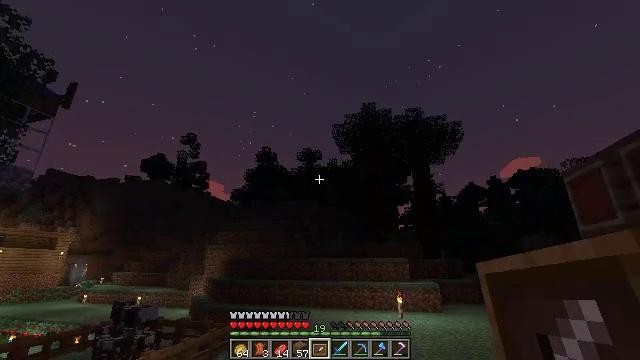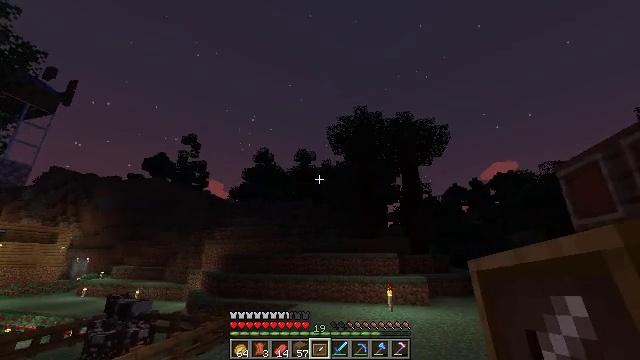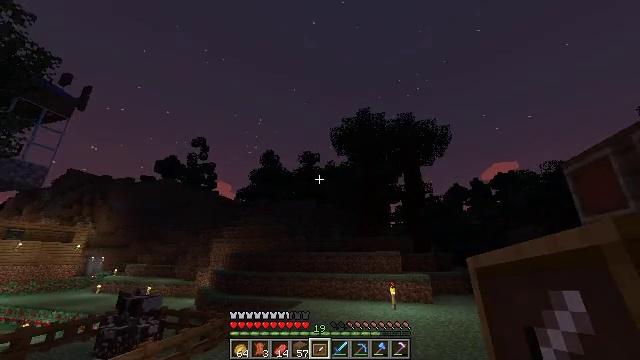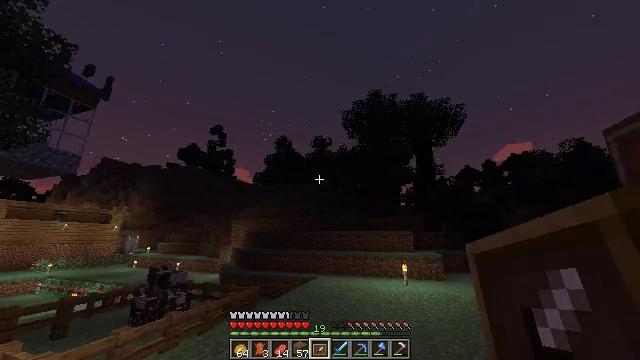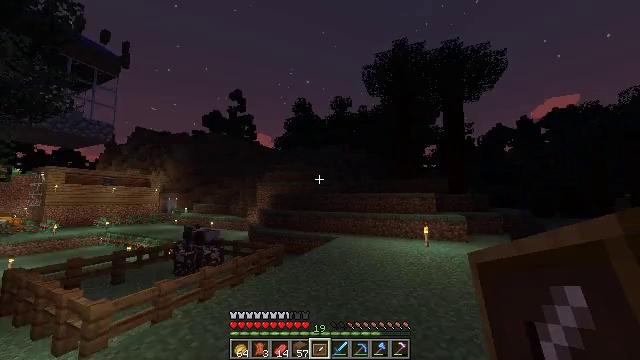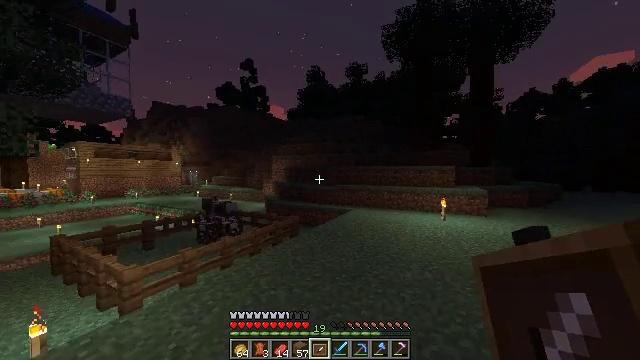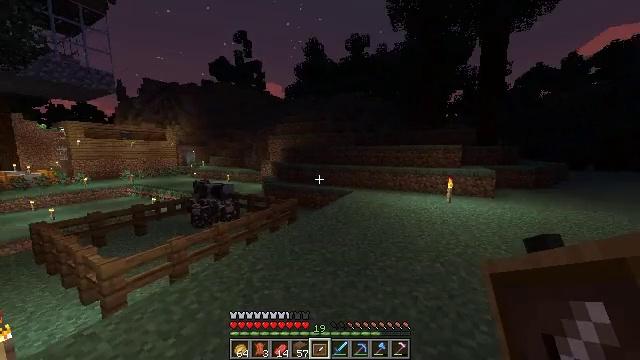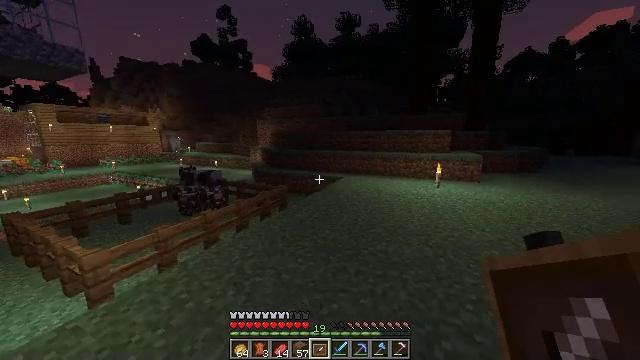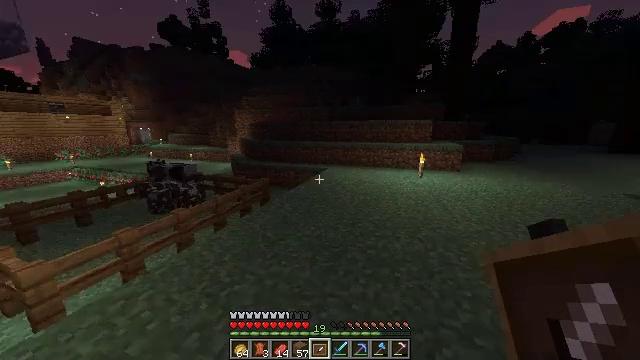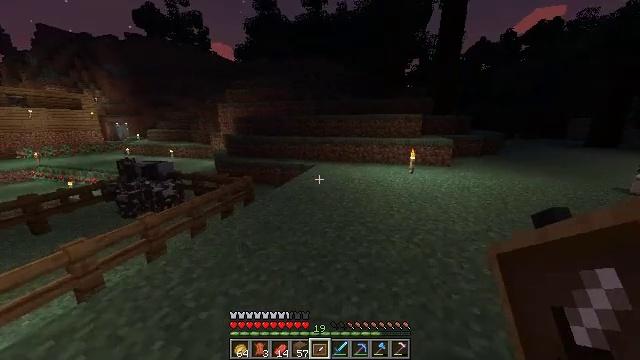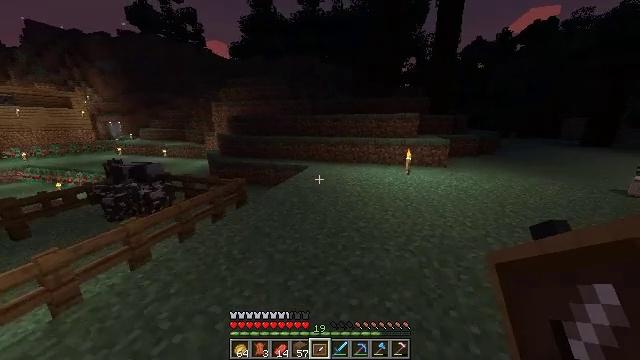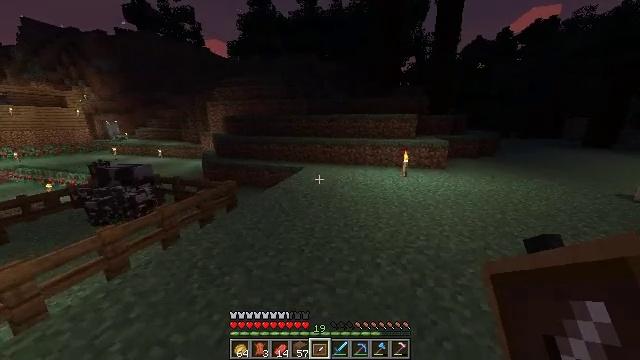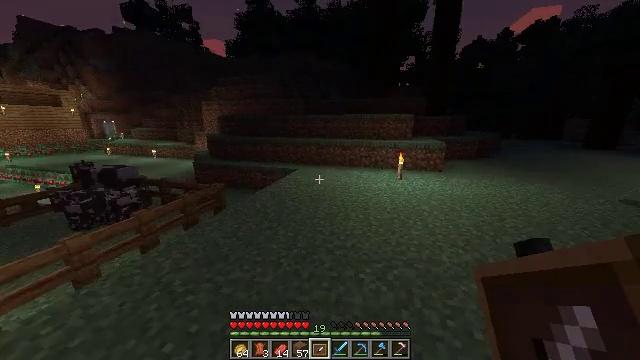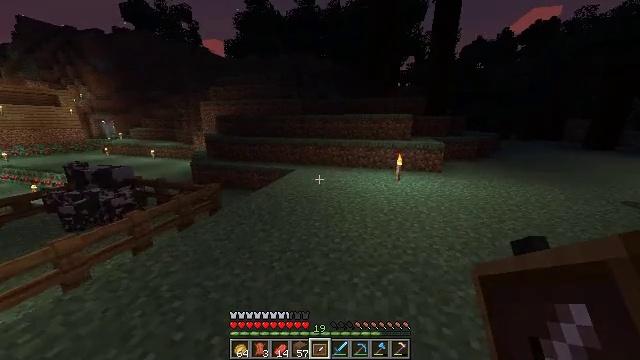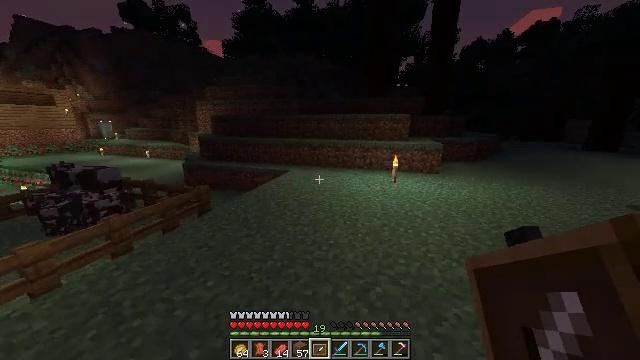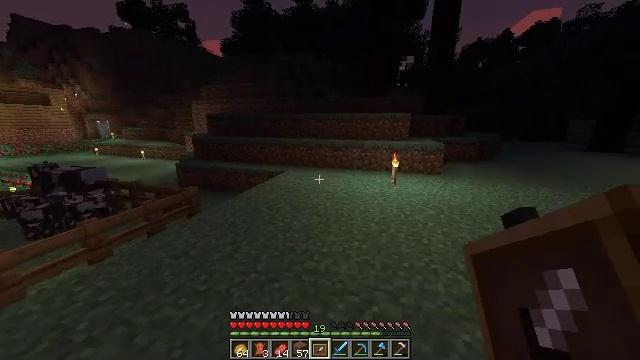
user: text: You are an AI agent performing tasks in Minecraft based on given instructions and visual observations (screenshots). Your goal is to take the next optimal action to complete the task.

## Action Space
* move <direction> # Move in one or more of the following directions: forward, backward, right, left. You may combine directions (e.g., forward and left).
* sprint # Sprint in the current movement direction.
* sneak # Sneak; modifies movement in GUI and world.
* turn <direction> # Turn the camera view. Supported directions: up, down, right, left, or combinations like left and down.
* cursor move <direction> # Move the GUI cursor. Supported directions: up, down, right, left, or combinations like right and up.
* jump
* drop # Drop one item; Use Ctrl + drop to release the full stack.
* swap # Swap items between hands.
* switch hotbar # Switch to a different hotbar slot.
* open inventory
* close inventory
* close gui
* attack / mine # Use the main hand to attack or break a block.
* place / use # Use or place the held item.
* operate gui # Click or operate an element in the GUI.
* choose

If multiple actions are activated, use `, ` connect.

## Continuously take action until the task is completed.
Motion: motion action
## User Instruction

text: Harvest carrots from the farmland.
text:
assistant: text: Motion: move forward, sprint, turn right
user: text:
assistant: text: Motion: move forward, sprint, turn left
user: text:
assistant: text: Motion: move forward, sprint, turn left and down
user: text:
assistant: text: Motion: move forward, sprint, turn left and down
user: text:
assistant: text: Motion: move forward, turn left and down
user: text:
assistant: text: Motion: move forward, turn down
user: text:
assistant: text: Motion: move forward, turn right and down
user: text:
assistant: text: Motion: move forward, turn right and down
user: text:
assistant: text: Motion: move forward and move right, turn right and down
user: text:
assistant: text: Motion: move forward and move right
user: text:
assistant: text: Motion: move forward and move right, sprint
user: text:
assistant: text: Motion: move forward and move right, sprint
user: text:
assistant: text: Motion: move forward and move right, sprint
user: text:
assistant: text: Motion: move forward, sprint
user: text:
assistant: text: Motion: move forward, sprint
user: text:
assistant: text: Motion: move forward
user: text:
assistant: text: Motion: move forward
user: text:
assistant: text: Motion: move forward
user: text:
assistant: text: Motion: move forward
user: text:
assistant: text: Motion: move forward
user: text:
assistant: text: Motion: move forward, sprint
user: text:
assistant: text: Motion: move forward, sprint
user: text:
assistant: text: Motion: move forward, sprint, turn left
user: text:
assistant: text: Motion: move forward, sprint, turn left
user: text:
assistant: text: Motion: move forward, sprint, turn left
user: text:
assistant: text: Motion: move forward, turn left
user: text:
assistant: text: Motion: move forward, turn left
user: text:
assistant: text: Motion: move forward, turn left
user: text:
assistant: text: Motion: move forward, turn left
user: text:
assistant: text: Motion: move forward, turn left